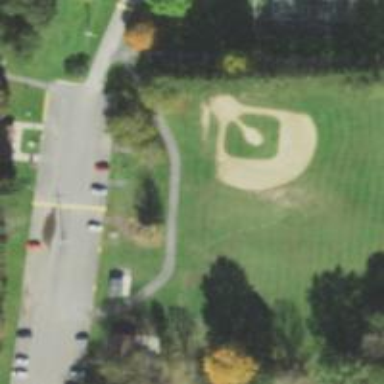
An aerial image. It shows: Baseball pitch for leisure and sports activities.